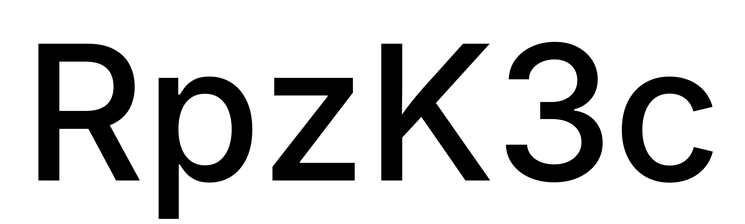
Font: Inter_Medium